Question: I am doing the homework for my class, but I can figure out how to create a "start" button that I click, so my robot can move toward the charge? Can someone help me out, below is my code for the robot.[just like the picture show, the problem that i need to create a button function, and when I click the start button, the robot will move toward the charger, when i click the stop button, the robot will stop][1]
'''
var a=75,b=100,c=85.5,d=50,e=110,f=72.5,g=87.5;
var h=68.5,i=105.5,j=99,k=62,r=68.5,s=105.5,t=57.5,o=95;
var p=86,q=100,l=62.5;
function setup() {
createCanvas(400, 400);
}
function draw() {
background(255,255,255);
fill(255,0,0);
rect(360,30,40,160);
fill(0,255,0);
ellipse(a,25,20,20);
a=a+1;
fill(153,0,153);
ellipse(b,25,20,20);
b=b+1;
fill(255,0,0);
ellipse(c,41.5,82.5,20);
c=c+1;
fill(153,255,51);
ellipse(p,51,82.5,20);
p=p+1;
fill(51,255,255);
rect(d,56.5,15,50);
d=d+1;
rect(e,56.5,15,50);
e=e+1;
rect(f,55,30,50);
f=f+1;
fill(255,0,0);
ellipse(g,65.5,20,7.5);
g=g+1;
fill(0,128,255);
ellipse(h,112,14.5,14.5);
h=h+1;
fill(255,51,255);
ellipse(i,112,14.5,14.5);
i=i+1;
fill(0,0,255);
rect(j,116.5,12.5,27.5);
j=j+1;
fill(102,0,204);
rect(k,116.5,12.5,27.5);
k=k+1;
fill(0,255,0);
ellipse(r,144,14.5,14.5);
r=r+1;
fill(102,0,204);
ellipse(s,144,14.5,14.5);
s=s+1;
fill(255,102,178);
rect(q,146.5,12.5,27.5);
q=q+1;
rect(l,146.5,12.5,27.5);
l=l+1;
fill(255,255,51);
rect(t,170,20,20);
t=t+1;
fill(204,102,0);
rect(o,170,20,20);
o=o+1;
textSize(15);
fill(0,255,0);
rect(40,305,40,40);
fill(0);
textAlign(CENTER);
text("Start",59,330);
textSize(15);
fill(255,0,0);
rect(100,305,40,40);
fill(0);
textAlign(CENTER);
text("Stop",120,330);
textSize(15);
fill(193,193,193);
rect(160,305,80,40);
fill(0);
textAlign(CENTER);
text("Accelerate",200,330);
textSize(15);
fill(190,190,190);
rect(160,350,80,40);
fill(0);
textAlign(CENTER);
text("Decelerate",200,375);
textSize(15);
fill(255,110,180);
ellipse(280,345,40,40);
fill(0);
textAlign(CENTER);
text("Emergency",285,380);
textSize(15);
fill(0);
textAlign(CENTER);
text("Energy",360,315);
text("Emergency",360,360);
text("Mode",365,375);
text("Charger",370,205);
}
'''

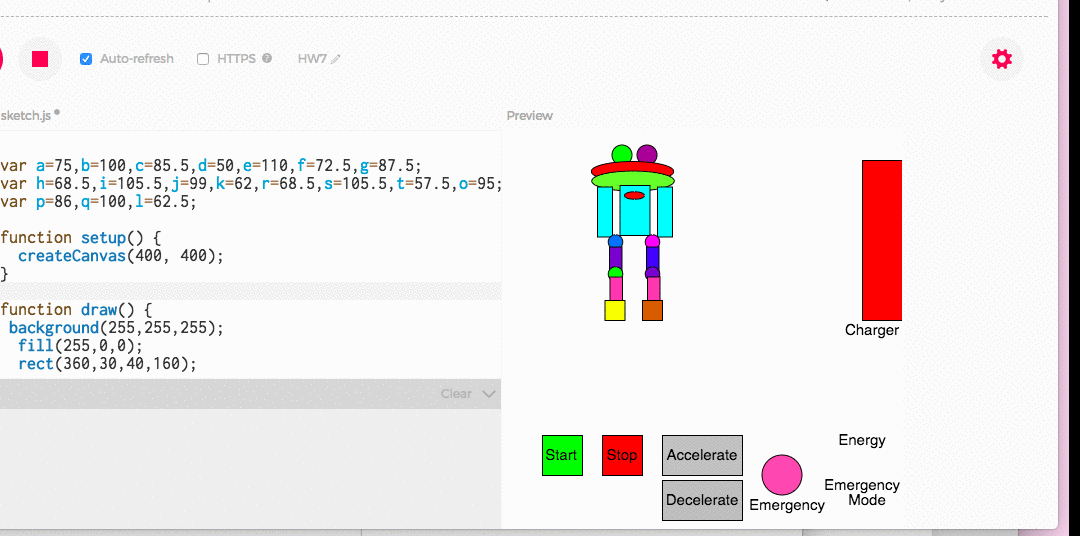
Answer: '''
var a=75,b=100,c=85.5,d=50,e=110,f=72.5,g=87.5;
var h=68.5,i=105.5,j=99,k=62,r=68.5,s=105.5,t=57.5,o=95;
var p=86,q=100,l=62.5;
var moving = false;
function setup() {
createCanvas(400, 400);
}
function draw() {
if(moving){
a=a+1;
b=b+1;
c=c+1;
p=p+1;
d=d+1;
e=e+1;
f=f+1;
g=g+1;
h=h+1;
i=i+1;
j=j+1;
k=k+1;
r=r+1;
q=q+1;
s=s+1;
l=l+1;
t=t+1;
o=o+1;
}
background(255,255,255);
fill(255,0,0);
rect(360,30,40,160);
fill(0,255,0);
ellipse(a,25,20,20);
fill(153,0,153);
ellipse(b,25,20,20);
fill(255,0,0);
ellipse(c,41.5,82.5,20);
fill(153,255,51);
ellipse(p,51,82.5,20);
fill(51,255,255);
rect(d,56.5,15,50);
rect(e,56.5,15,50);
rect(f,55,30,50);
fill(255,0,0);
ellipse(g,65.5,20,7.5);
fill(0,128,255);
ellipse(h,112,14.5,14.5);
fill(255,51,255);
ellipse(i,112,14.5,14.5);
fill(0,0,255);
rect(j,116.5,12.5,27.5);
fill(102,0,204);
rect(k,116.5,12.5,27.5);
fill(0,255,0);
ellipse(r,144,14.5,14.5);
fill(102,0,204);
ellipse(s,144,14.5,14.5);
fill(255,102,178);
rect(q,146.5,12.5,27.5);
rect(l,146.5,12.5,27.5);
fill(255,255,51);
rect(t,170,20,20);
fill(204,102,0);
rect(o,170,20,20);
textSize(15);
fill(0,255,0);
rect(40,305,40,40);
fill(0);
textAlign(CENTER);
text("Start",59,330);
if(mouseX > 40 && mouseX < 80 && mouseY > 305 && mouseY < 345 && mouseIsPressed && !moving){
moving = true;
}
textSize(15);
fill(255,0,0);
rect(100,305,40,40);
fill(0);
textAlign(CENTER);
text("Stop",120,330);
if(mouseX > 100 && mouseX < 140 && mouseY > 305 && mouseY < 345 && mouseIsPressed && moving){
moving = false;
}
textSize(15);
fill(193,193,193);
rect(160,305,80,40);
fill(0);
textAlign(CENTER);
text("Accelerate",200,330);
textSize(15);
fill(190,190,190);
rect(160,350,80,40);
fill(0);
textAlign(CENTER);
text("Decelerate",200,375);
textSize(15);
fill(255,110,180);
ellipse(280,345,40,40);
fill(0);
textAlign(CENTER);
text("Emergency",285,380);
textSize(15);
fill(0);
textAlign(CENTER);
text("Energy",360,315);
text("Emergency",360,360);
text("Mode",365,375);
text("Charger",370,205);
}
'''
'''
<script src="https://cdnjs.cloudflare.com/ajax/libs/p5.js/0.5.16/p5.js"></script>
'''
I've tried to keep as much of your code as possible. First of all, I have created an variable 'moving' which is set to 'false'. Then I moved all of your 'a = a + 1 [...]' into an 'if' statement that checks if the scetch should move. Since you use 'rect()' for your buttons, I had to make a little workaround for the 'onclicklistener'. I made an If Statement which checks the mouse position, the current 'moving' state and if the mouse is clicked. If all conditions match, the variable is toggled.
I hope this helps